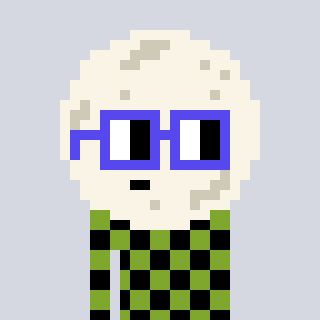
a pixel art character with square blue glasses, a moon-shaped head and a slimegreen-colored body on a cool background